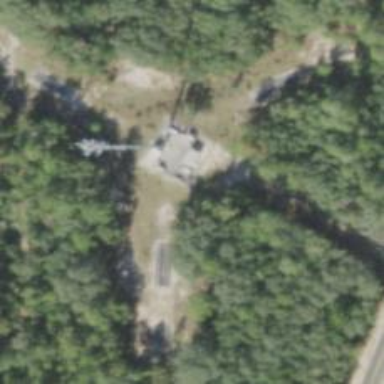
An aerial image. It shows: Mast tower used for communication.